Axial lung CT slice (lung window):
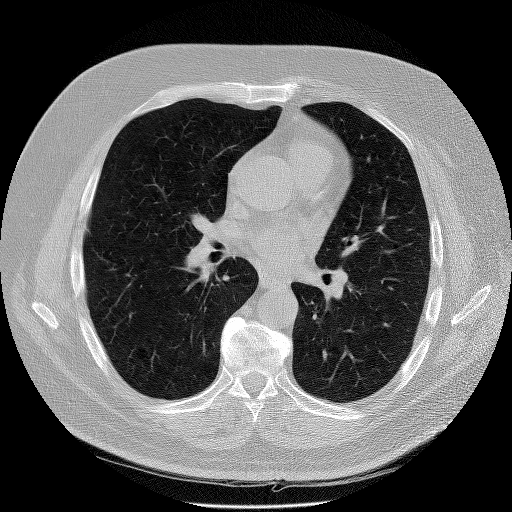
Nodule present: no